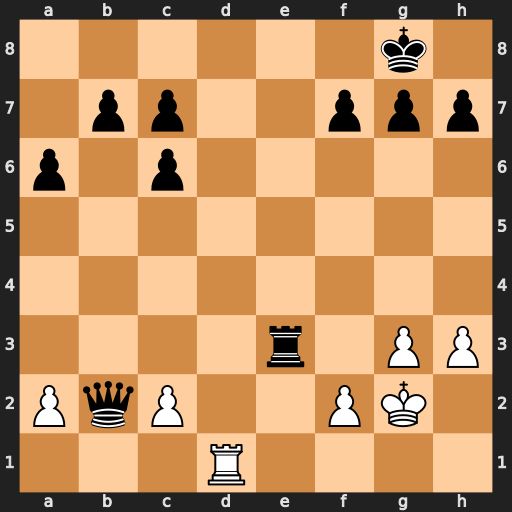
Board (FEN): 6k1/1pp2ppp/p1p5/8/8/4r1PP/PqP2PK1/3R4
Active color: w
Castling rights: -
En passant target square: -
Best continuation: Rd8+ Re8 Rxe8#